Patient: sex F, age 68
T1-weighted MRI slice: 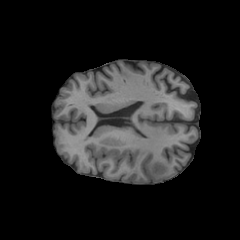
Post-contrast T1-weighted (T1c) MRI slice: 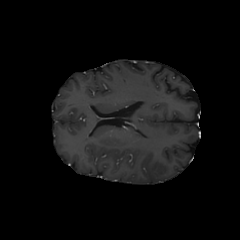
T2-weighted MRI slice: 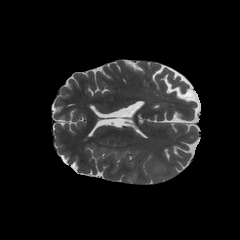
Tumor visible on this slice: yes
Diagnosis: Glioblastoma, IDH-wildtype
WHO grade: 4